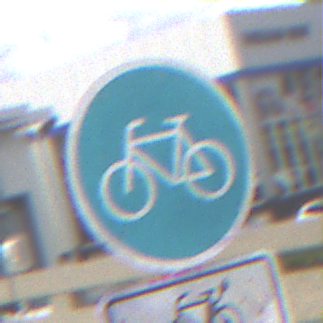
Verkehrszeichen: Radweg
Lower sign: EinspurigeFahrzeugeFrei6
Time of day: MorningAfternoon
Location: Outdoor (Suburban)
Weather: PartlyCloudy
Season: NotSpecified
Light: Natural